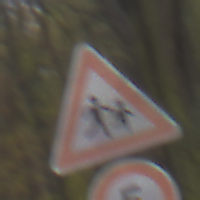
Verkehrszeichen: KinderLinks
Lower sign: Geschwindigkeit5
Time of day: MorningAfternoon
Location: Outdoor (Nature)
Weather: Overcast
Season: Autumn
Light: Natural